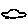
Label: car